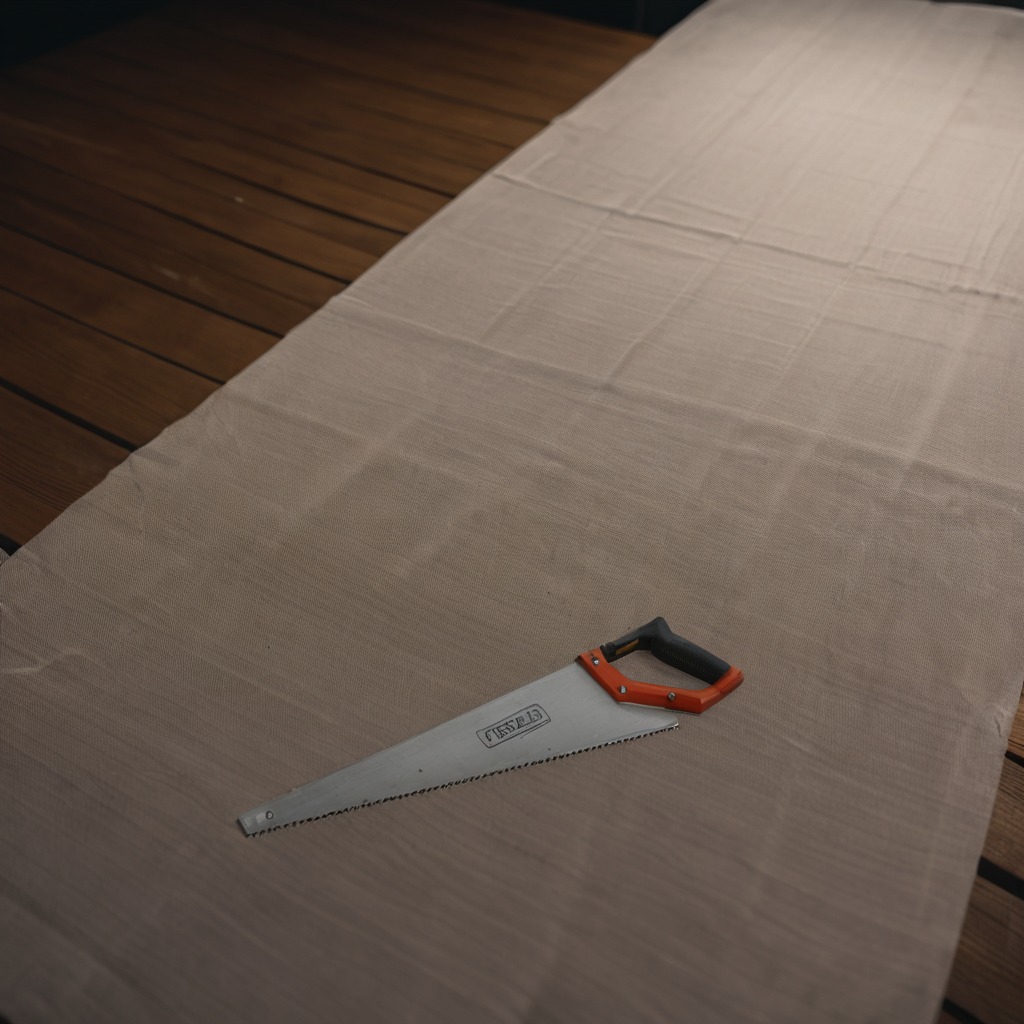
A metal saw is lying on the wooden table inside a workshop at night with soft shadows beneath the cloth.